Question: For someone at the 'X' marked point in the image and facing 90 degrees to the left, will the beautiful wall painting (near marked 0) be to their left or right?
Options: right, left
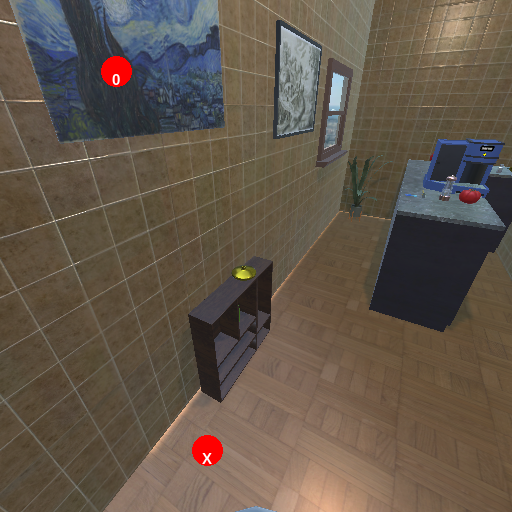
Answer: right